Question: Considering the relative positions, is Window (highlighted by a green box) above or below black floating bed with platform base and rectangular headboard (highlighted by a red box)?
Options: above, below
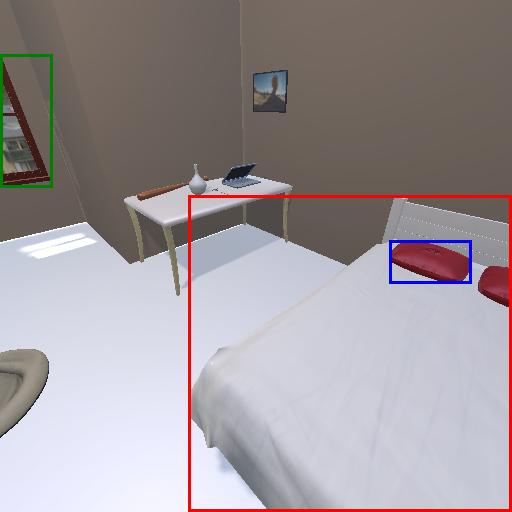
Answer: above